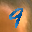
Label: 9